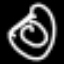
Label: donut